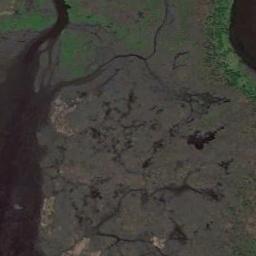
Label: wetland